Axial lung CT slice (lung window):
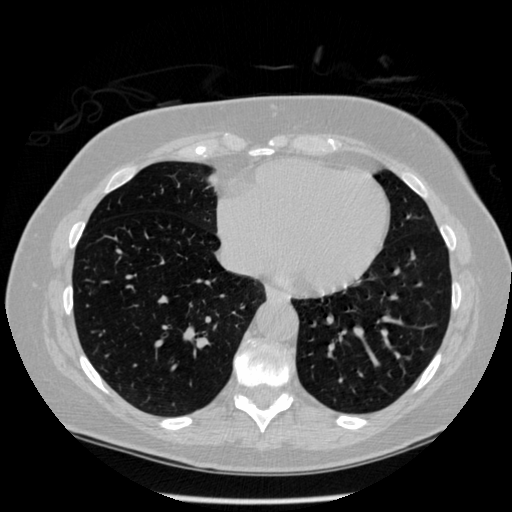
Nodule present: no